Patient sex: F
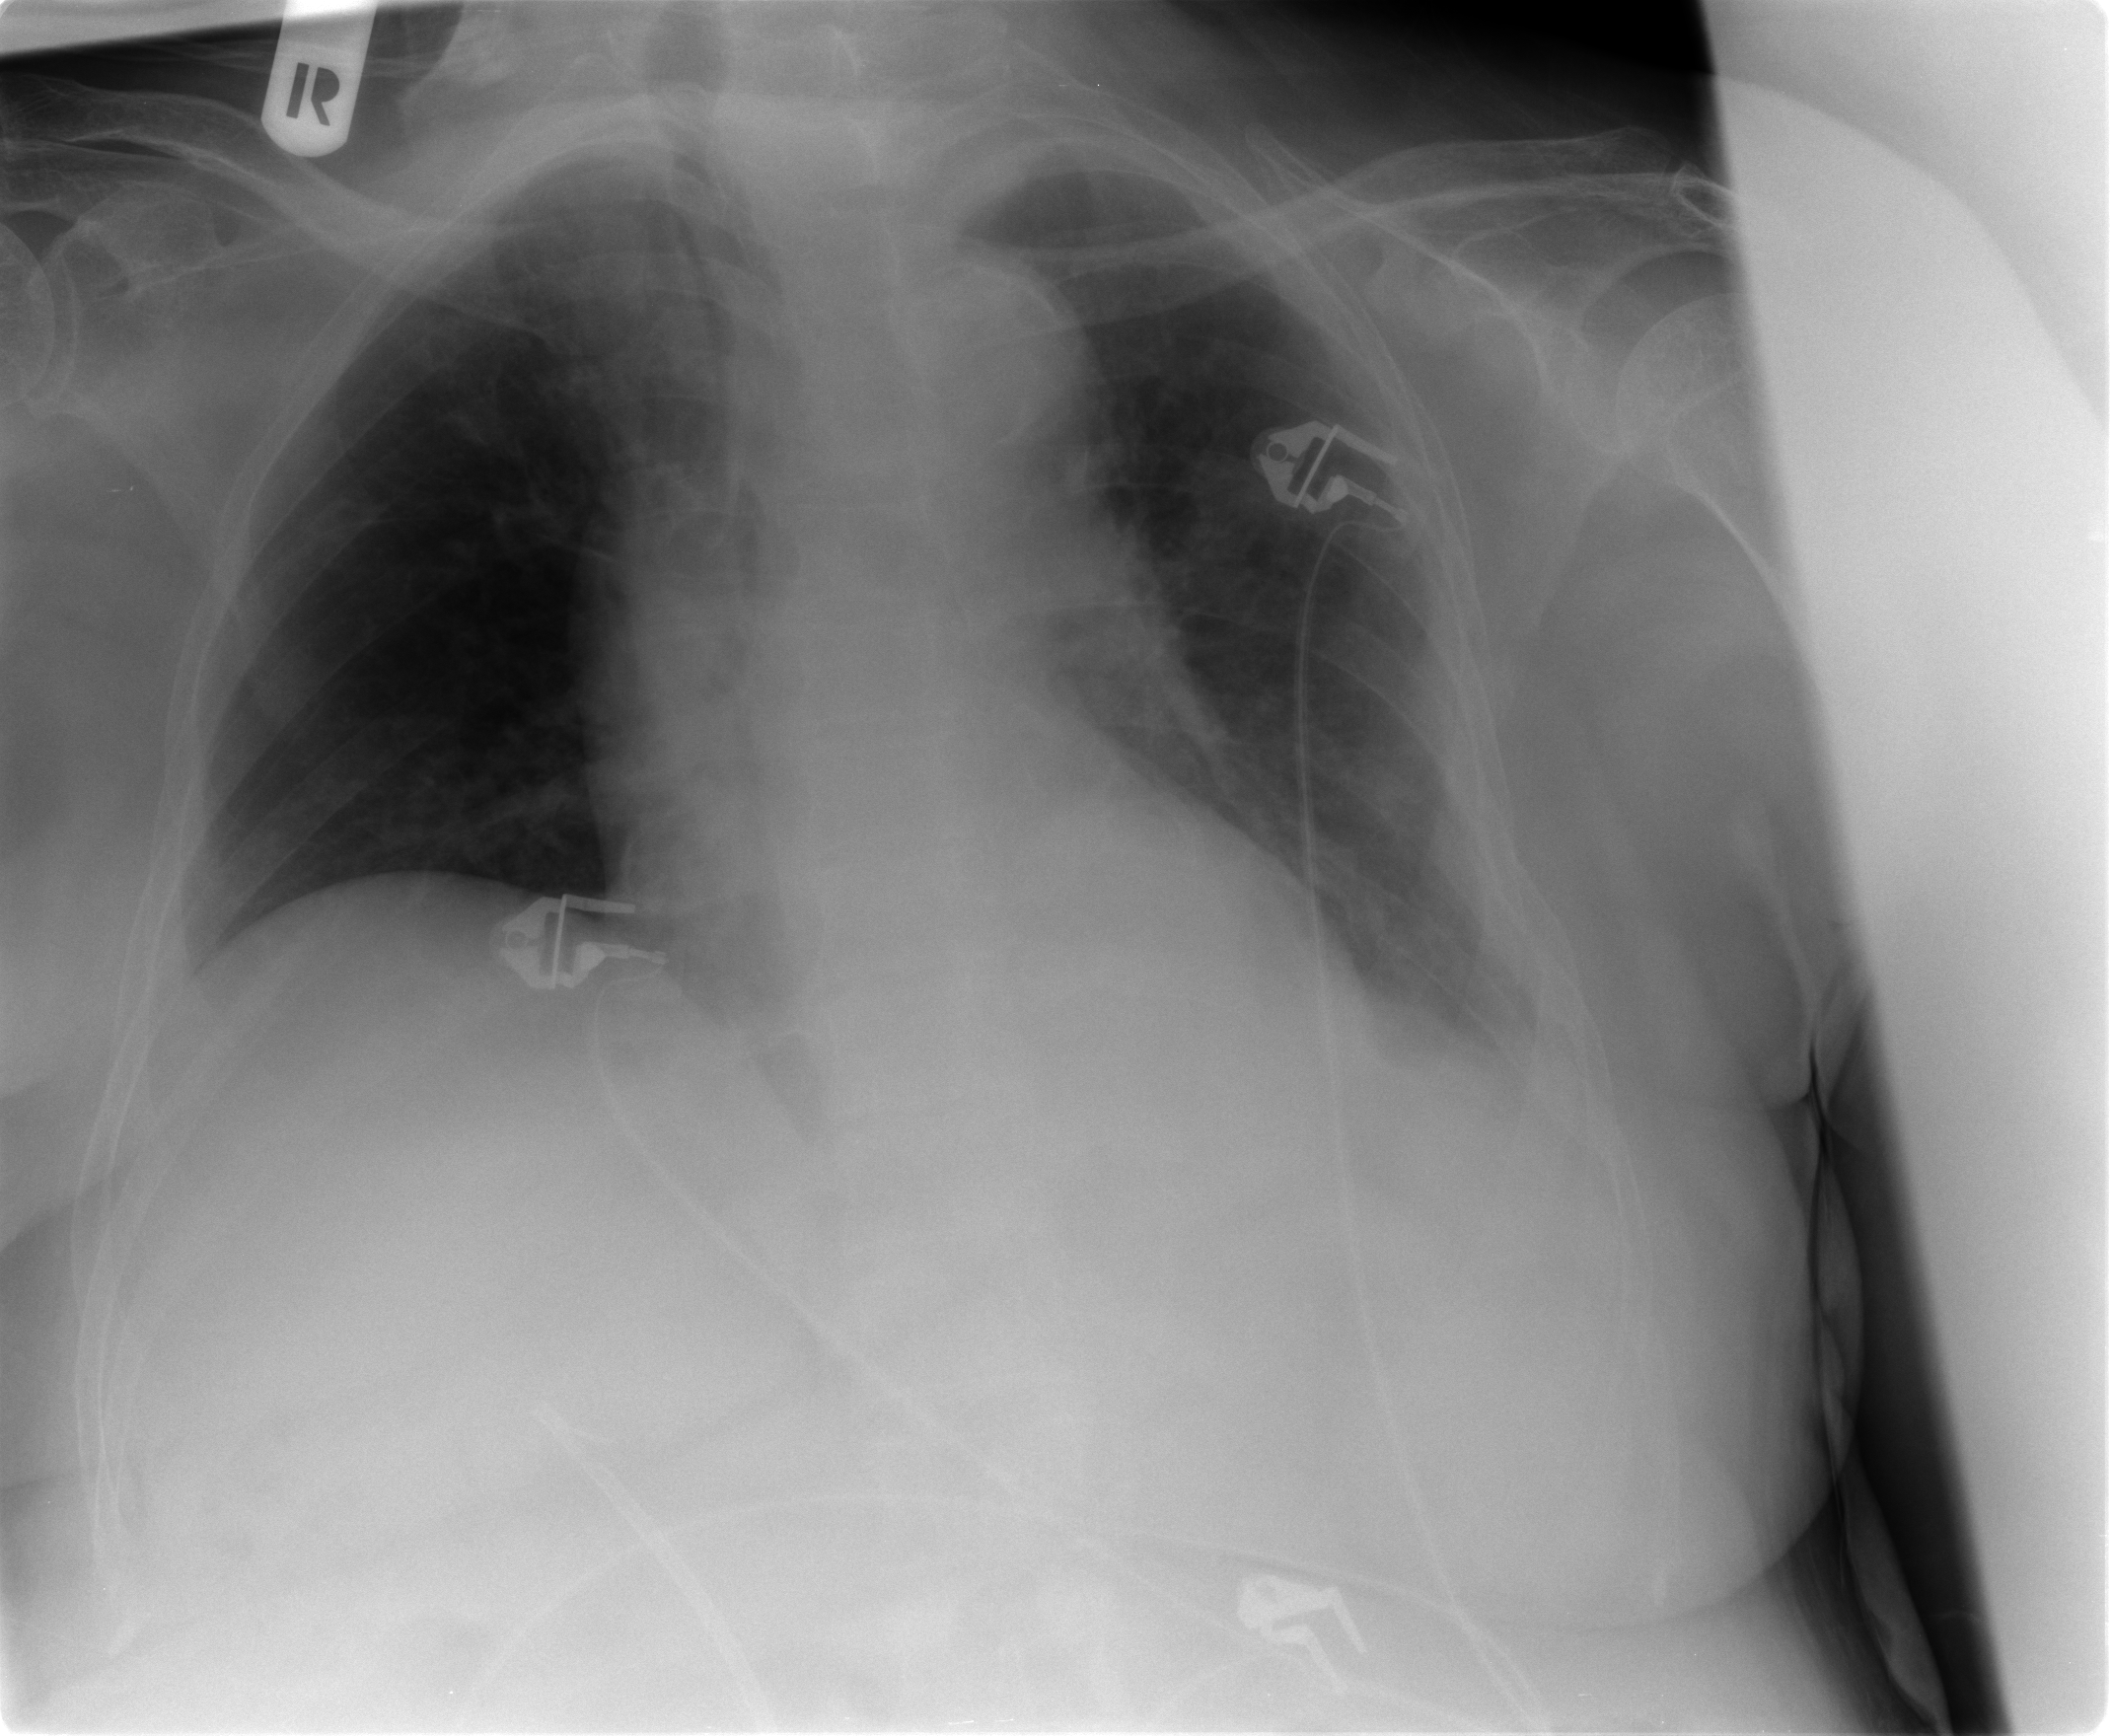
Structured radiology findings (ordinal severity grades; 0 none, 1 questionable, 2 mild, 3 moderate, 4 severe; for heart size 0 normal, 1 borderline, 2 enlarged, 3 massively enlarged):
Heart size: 0
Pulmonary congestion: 1
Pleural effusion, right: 0
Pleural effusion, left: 2
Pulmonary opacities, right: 0
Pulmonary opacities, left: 0
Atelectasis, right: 0
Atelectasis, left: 0